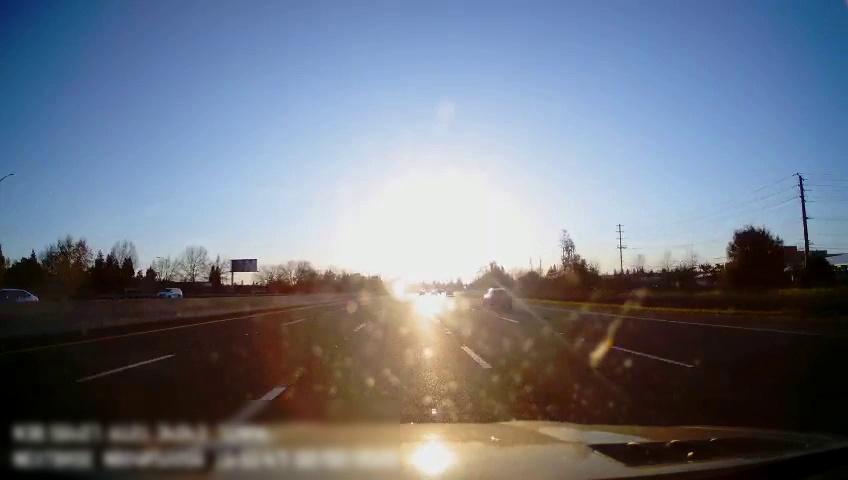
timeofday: Day
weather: Sunny
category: Drivable Space
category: Vehicles | SUV
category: Vehicles | Car
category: Vehicles | SUV
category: Lanes | Alternate Lane
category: Lanes | Alternate Lane
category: Lanes | Current Lane
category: Lanes | Current Lane
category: Lanes | Alternate Lane
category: Lanes | Alternate Lane